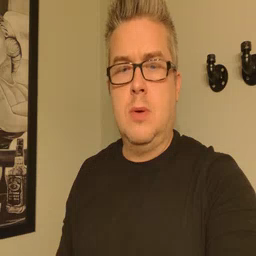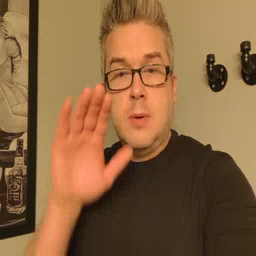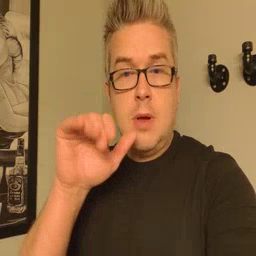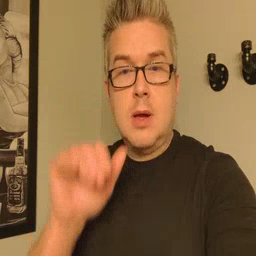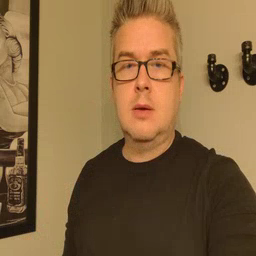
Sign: bye